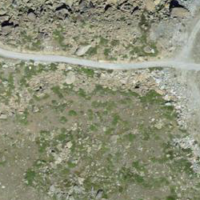
EUNIS habitat code: 31
Species observed at this site:
Aster alpinus
Podisma pedestris